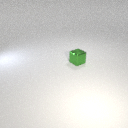
small green metal cube